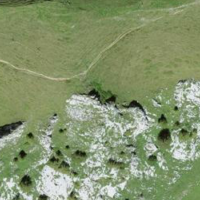
EUNIS habitat code: 26
Species observed at this site:
Saxifraga oppositifolia